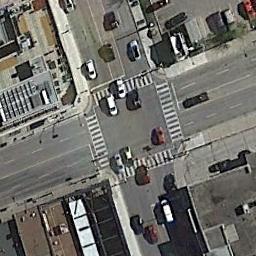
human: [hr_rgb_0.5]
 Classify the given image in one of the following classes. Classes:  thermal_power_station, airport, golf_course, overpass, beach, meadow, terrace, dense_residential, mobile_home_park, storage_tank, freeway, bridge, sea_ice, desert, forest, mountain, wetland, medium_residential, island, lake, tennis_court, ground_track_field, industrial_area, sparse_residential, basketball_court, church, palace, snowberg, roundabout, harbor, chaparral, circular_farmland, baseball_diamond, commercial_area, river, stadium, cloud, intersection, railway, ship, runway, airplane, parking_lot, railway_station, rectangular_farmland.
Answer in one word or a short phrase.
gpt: intersection